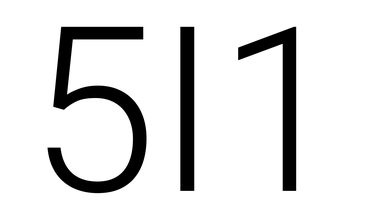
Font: Roboto_Light